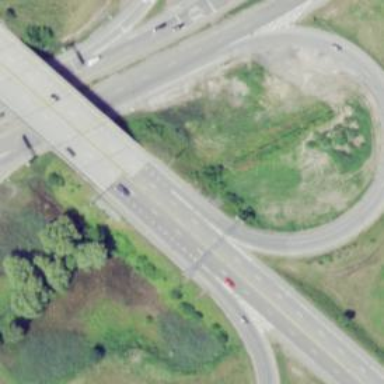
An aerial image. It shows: Motorway junction.